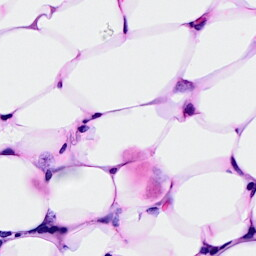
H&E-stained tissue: Breast